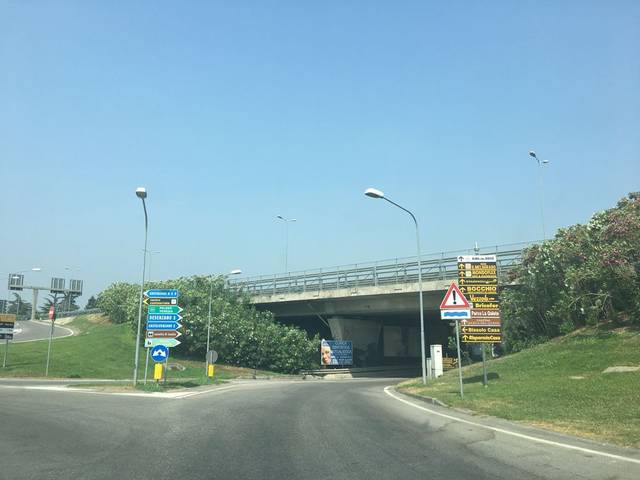
Region: Italy
Coordinates: 45.433, 10.517